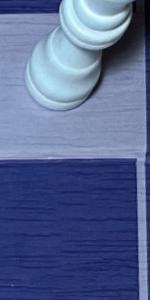
Label: Empty